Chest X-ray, PA view. Patient: 31 years old, sex M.
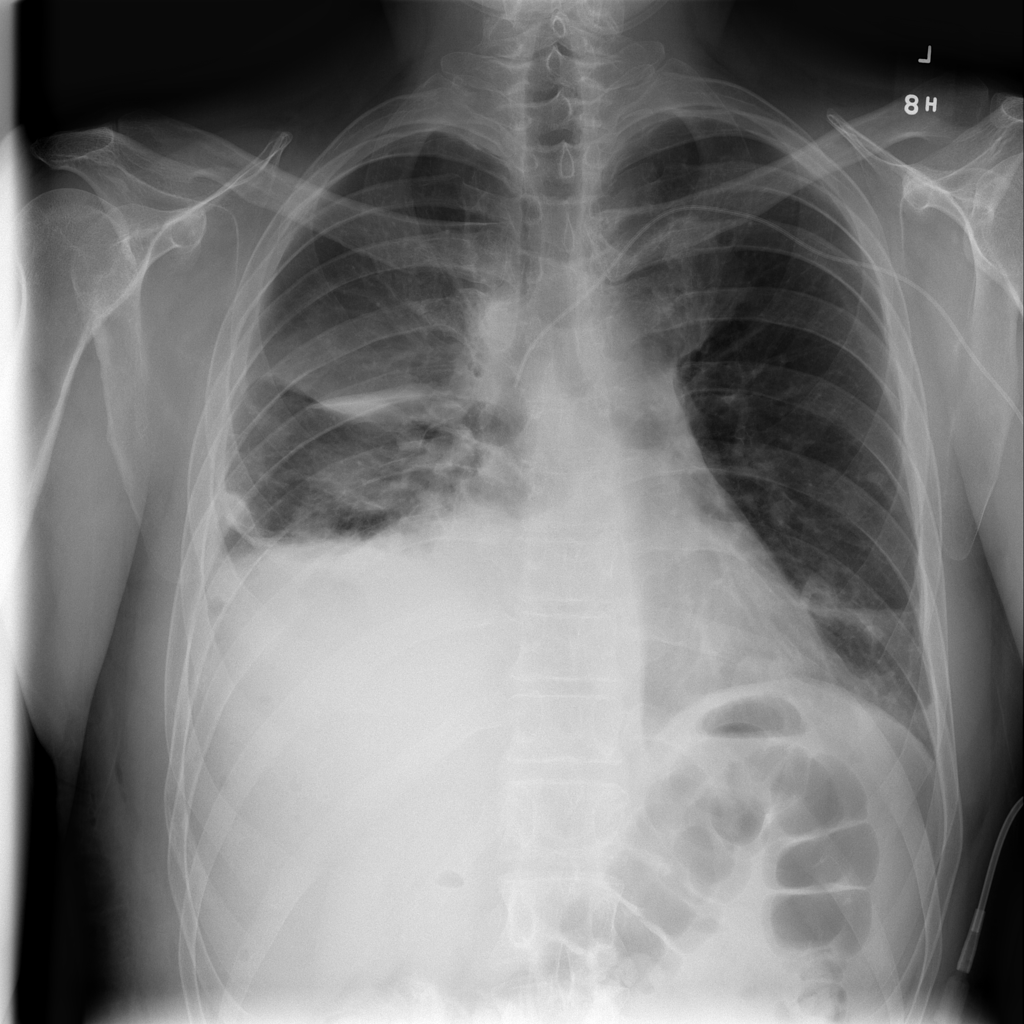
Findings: Atelectasis, Infiltration, Nodule, Pneumothorax